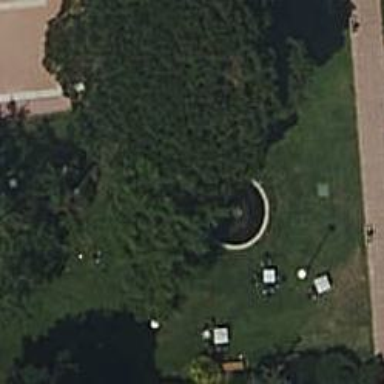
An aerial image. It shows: Beautiful fountain.